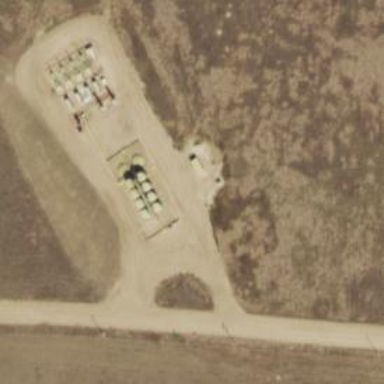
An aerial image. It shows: Storage tank that is man-made.